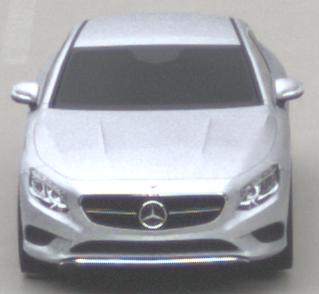
Make: Mercedes-Benz
Model: S 400 Coupé
Detailed model: S-Class (217) Coupé
Model produced from: 2015/10
Model produced until: 2017/09
Doors: 2
Color: white
Road condition: wet road
Daytime: morning or afternoon
Contrast: low contrast